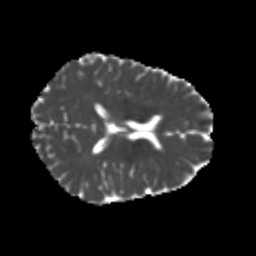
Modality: MD
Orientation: axial
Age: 22
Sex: male
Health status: healthy
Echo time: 0.074 s